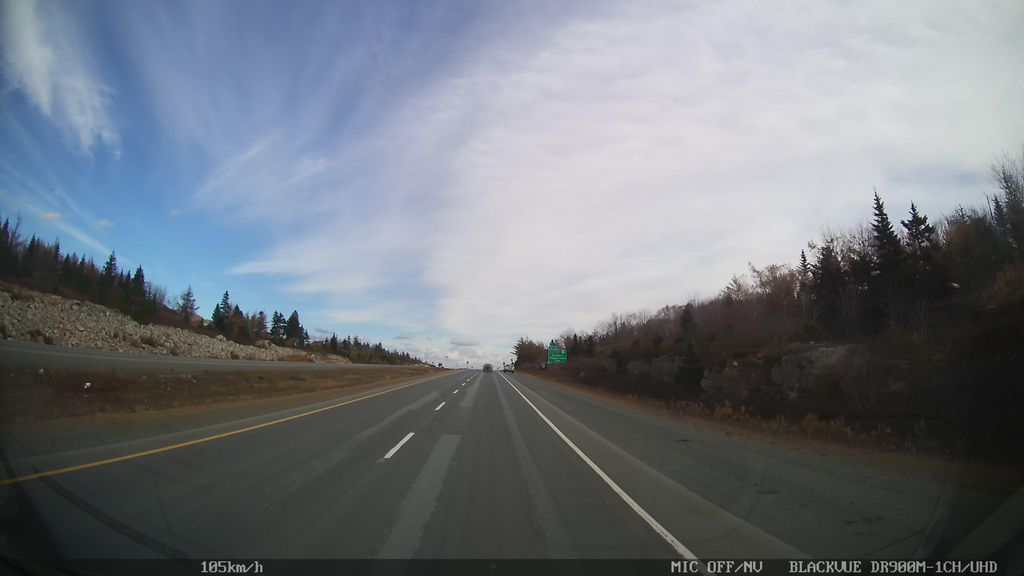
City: halifax